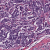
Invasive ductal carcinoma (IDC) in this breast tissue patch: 1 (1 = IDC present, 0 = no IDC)